Field crop: maize
Growth stage: 2
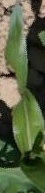
Species: maize